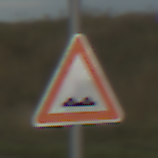
Verkehrszeichen: UnebeneFahrbahn
Umgebung: Outdoor, RoadRail
Tageszeit: SunriseSunset
Wetter: PartlyCloudy
Licht: Natural
Jahreszeit: NotSpecified
Kontrast: MediumContrast